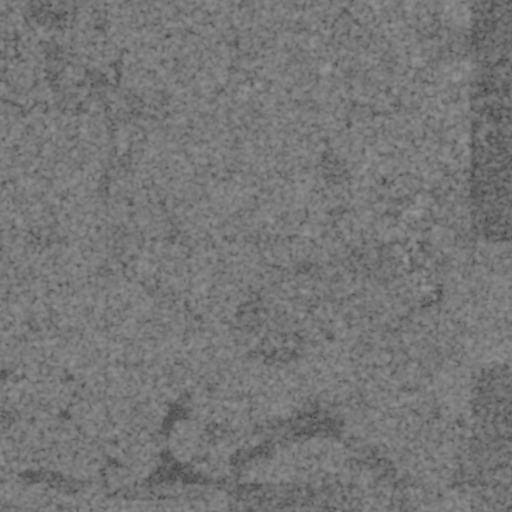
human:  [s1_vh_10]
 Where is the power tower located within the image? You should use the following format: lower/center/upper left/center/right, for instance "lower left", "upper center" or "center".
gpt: The power tower is located in the lower of the image.
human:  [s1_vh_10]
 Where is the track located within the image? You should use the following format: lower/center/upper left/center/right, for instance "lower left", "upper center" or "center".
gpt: There is no track in the image.

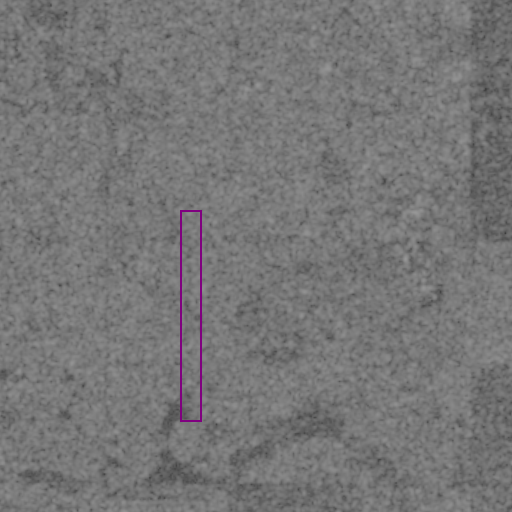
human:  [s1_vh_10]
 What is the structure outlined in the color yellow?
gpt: There is no yellow outline.
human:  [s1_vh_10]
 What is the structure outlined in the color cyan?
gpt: There is no structure outlined in cyan.